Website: apple
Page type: customer-info-address
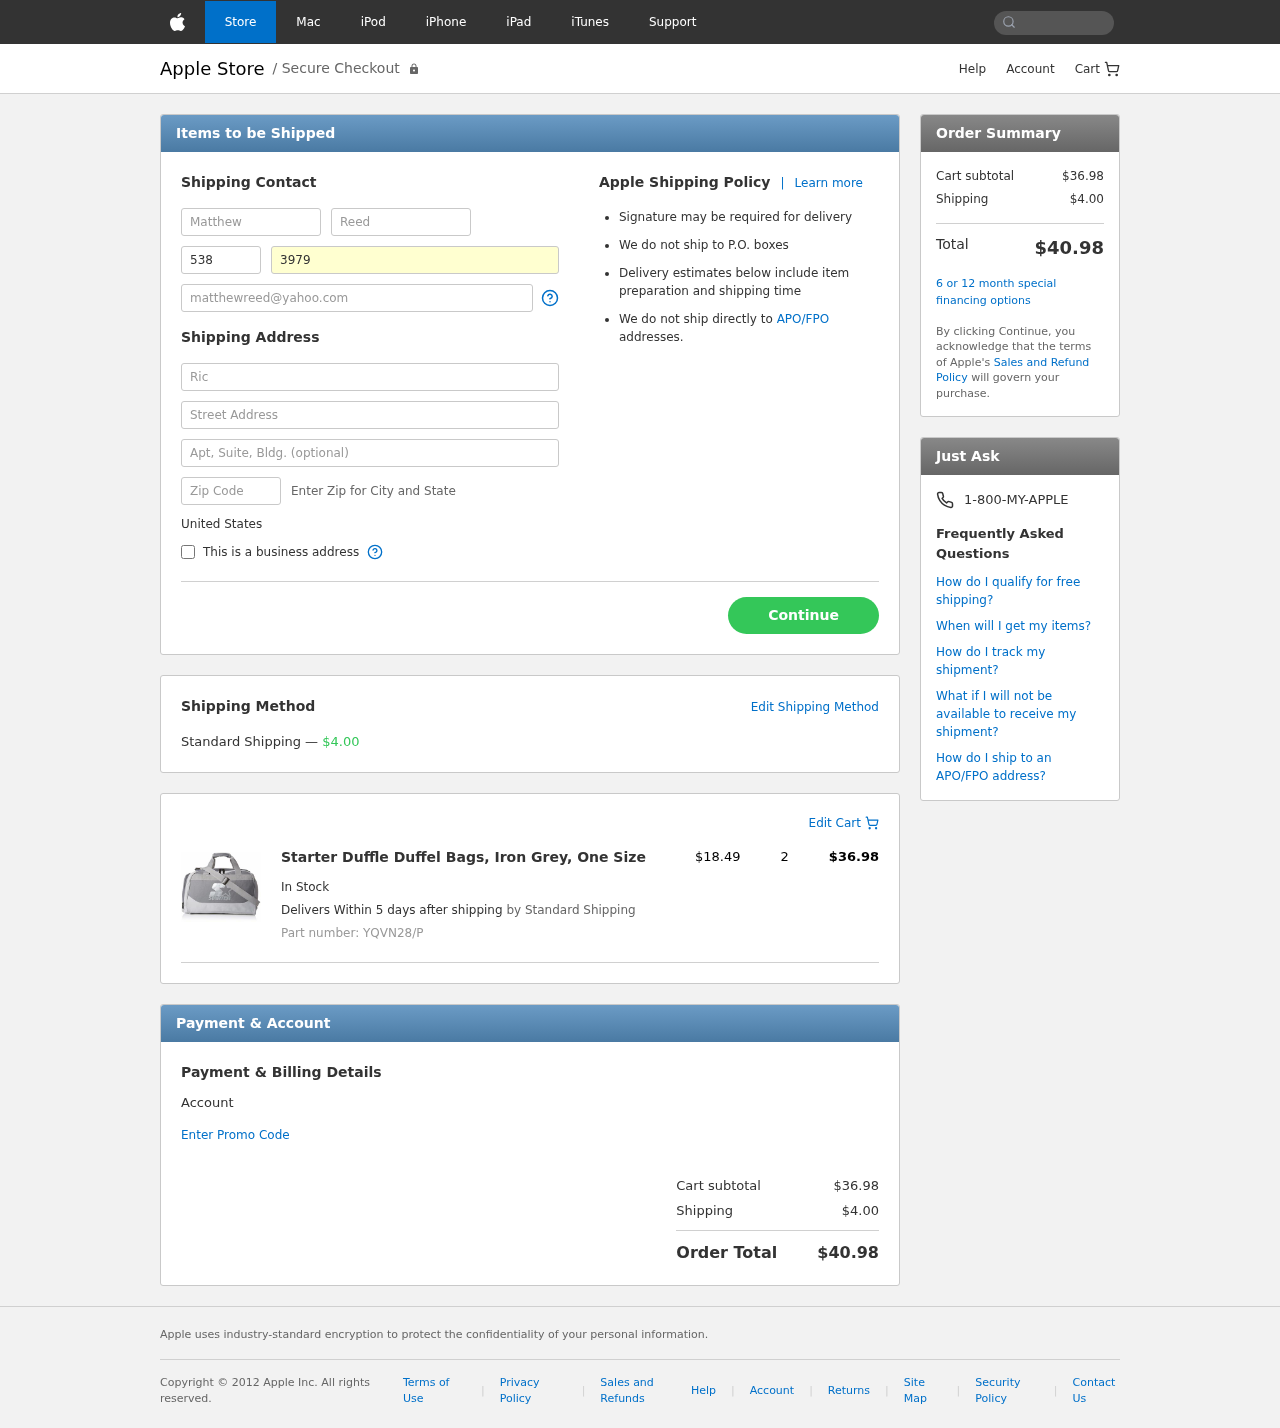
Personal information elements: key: PII_COUNTRY
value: United States
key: PII_FIRSTNAME
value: Matthew
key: PII_LASTNAME
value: Reed
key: PII_PHONE_AREA
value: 538
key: PII_PHONE_LINE
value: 3979
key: PII_EMAIL
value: matthewreed@yahoo.com
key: PII_COMPANY
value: Rice PLC
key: PII_STREET
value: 872 Lopez Freeway Apt. 070
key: PII_POSTCODE
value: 68041
Product elements: key: PRODUCT1_NAME
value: Starter Duffle Duffel Bags, Iron Grey, One Size
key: PRODUCT1_PRICE
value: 18.49
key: PRODUCT1_QUANTITY
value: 2
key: PRODUCT1_SKU
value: YQVN28/P
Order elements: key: ORDER_SHIPPING_COST
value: $4.00
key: ORDER_ITEM_TOTAL
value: $36.98
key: ORDER_SUBTOTAL
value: $36.98
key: ORDER_TOTAL
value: $40.98